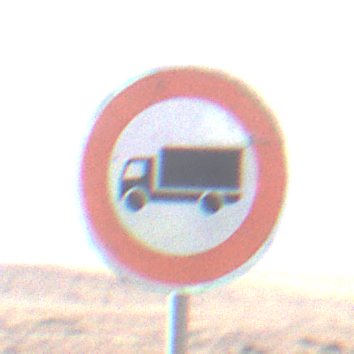
Verkehrszeichen: VerbotFuerKraftfahrzeugeUeberDreiKommaFuenfTonnen
Umgebung: Outdoor, Nature
Tageszeit: Midday
Wetter: Clear
Licht: Natural
Jahreszeit: NotSpecified
Kontrast: HighContrast